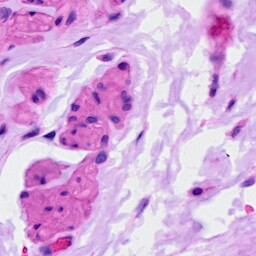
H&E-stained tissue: Ovarian